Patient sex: M
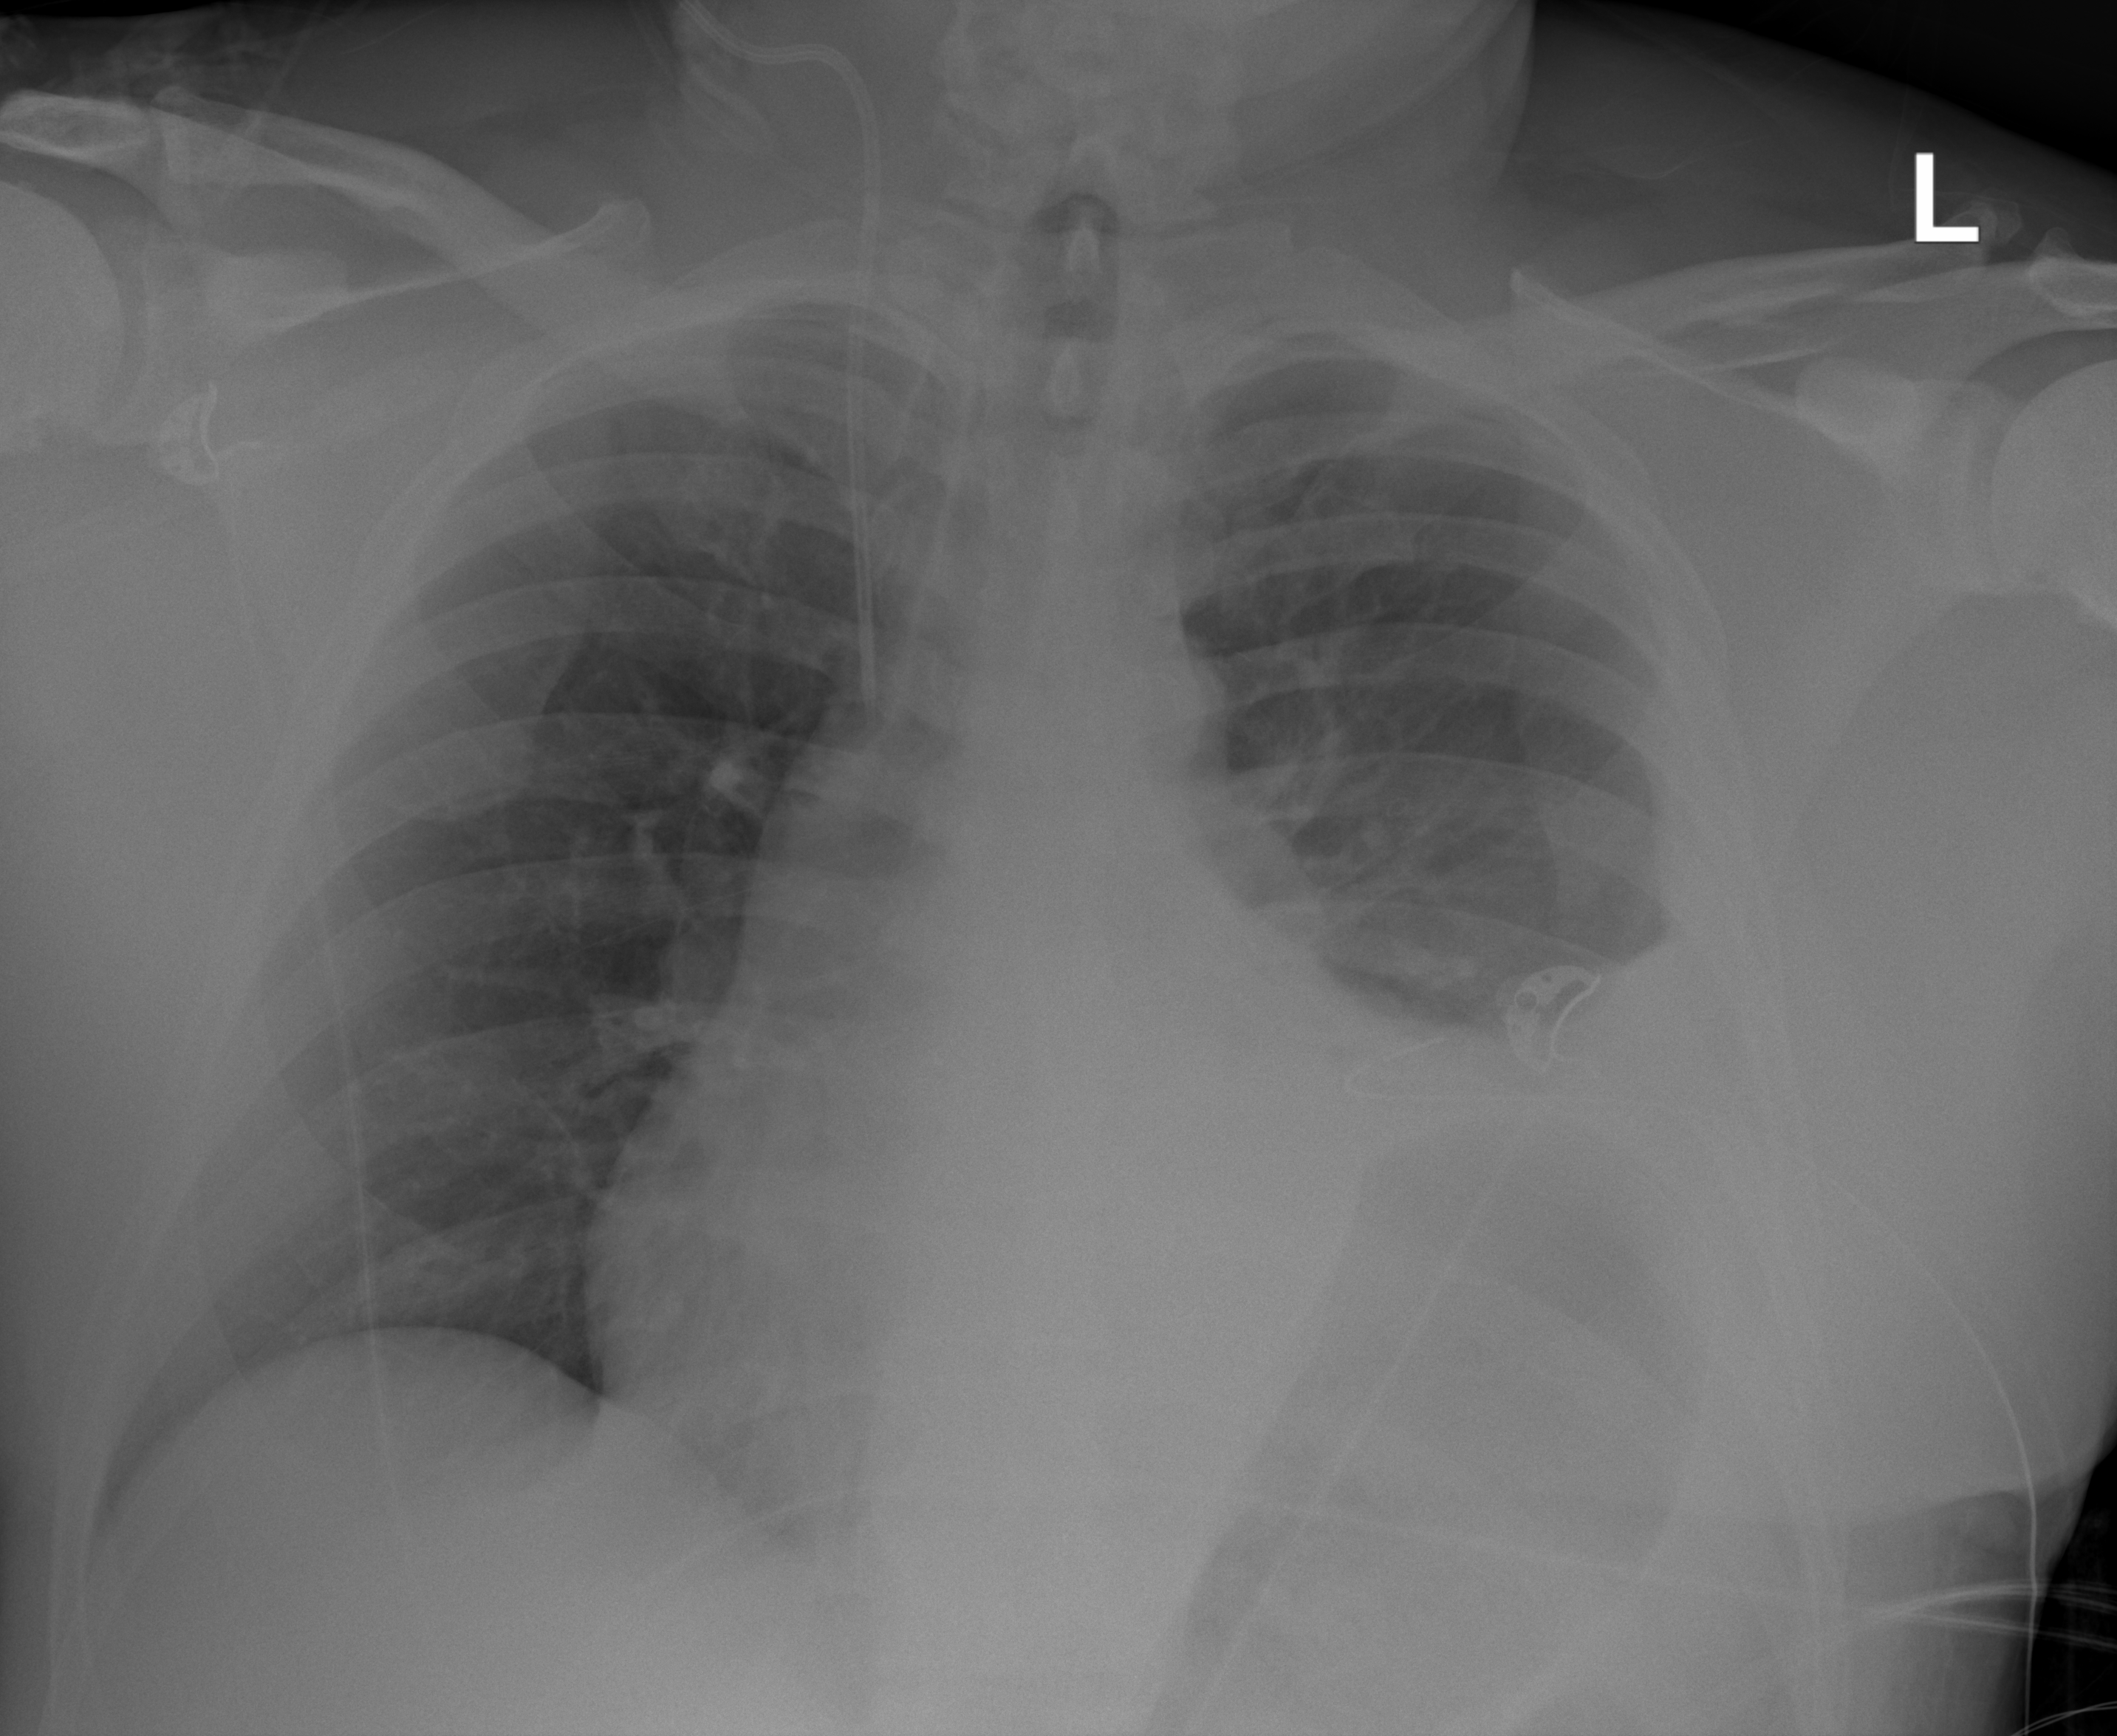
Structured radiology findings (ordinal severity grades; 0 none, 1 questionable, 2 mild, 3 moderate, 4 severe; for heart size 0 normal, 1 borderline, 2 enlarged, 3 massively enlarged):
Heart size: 2
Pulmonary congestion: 0
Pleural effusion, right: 0
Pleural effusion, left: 2
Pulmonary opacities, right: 0
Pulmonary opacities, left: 0
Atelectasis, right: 0
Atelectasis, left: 2